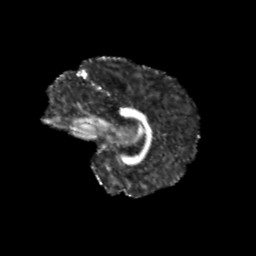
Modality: FA
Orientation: sagittal
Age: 12
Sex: female
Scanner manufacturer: siemens
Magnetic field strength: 3 T
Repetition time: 3.8 s
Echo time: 0.07 s